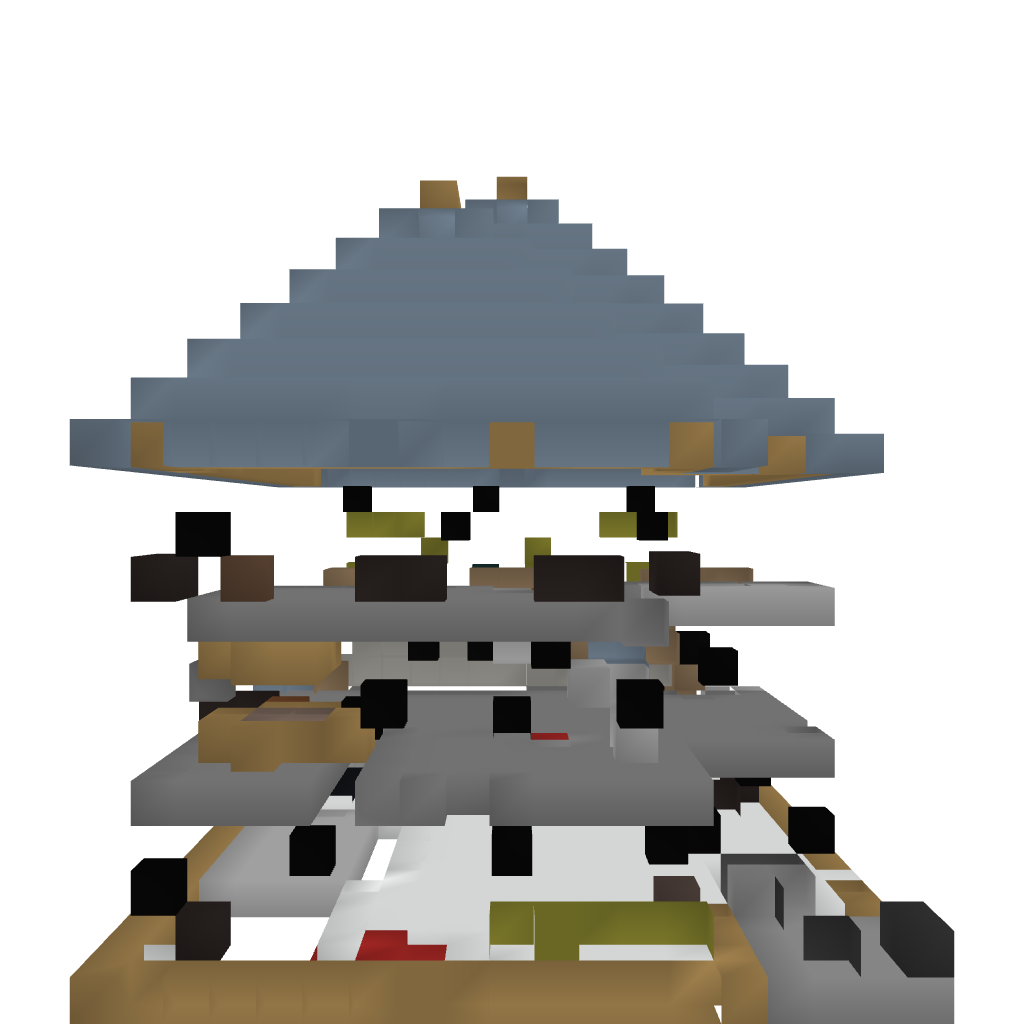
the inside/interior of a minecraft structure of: Medium sized house